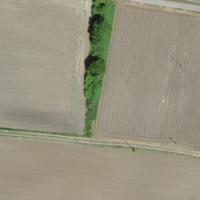
EUNIS habitat code: 24
Species observed at this site:
Cyperus esculentus